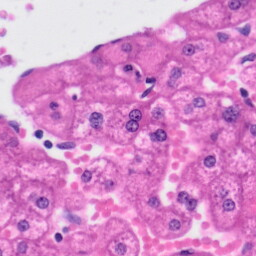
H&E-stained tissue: Liver